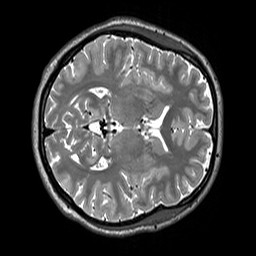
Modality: T2w
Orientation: axial
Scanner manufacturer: siemens
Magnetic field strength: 3 T
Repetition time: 3.2 s
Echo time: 0.406 s